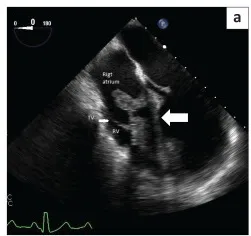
(a) Two- and three-dimensional transoesophageal echocardiography view of the heart at the mid-oesophageal level showing infiltration of the entire interventricular septum (open white arrow) by the hydatid cyst and reduction of the right ventricle to a slit-like cavity.
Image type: radiology (ultrasound)